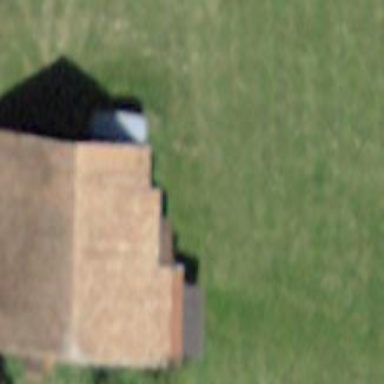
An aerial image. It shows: Rural barn.